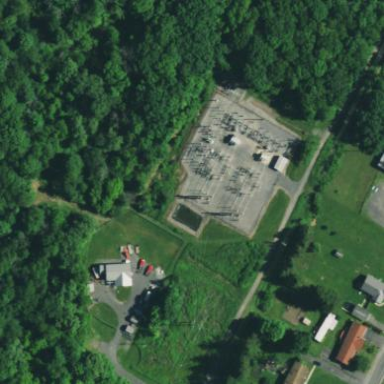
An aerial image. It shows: Power substation surrounded by fence.